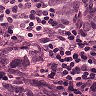
Metastatic tissue present: yes